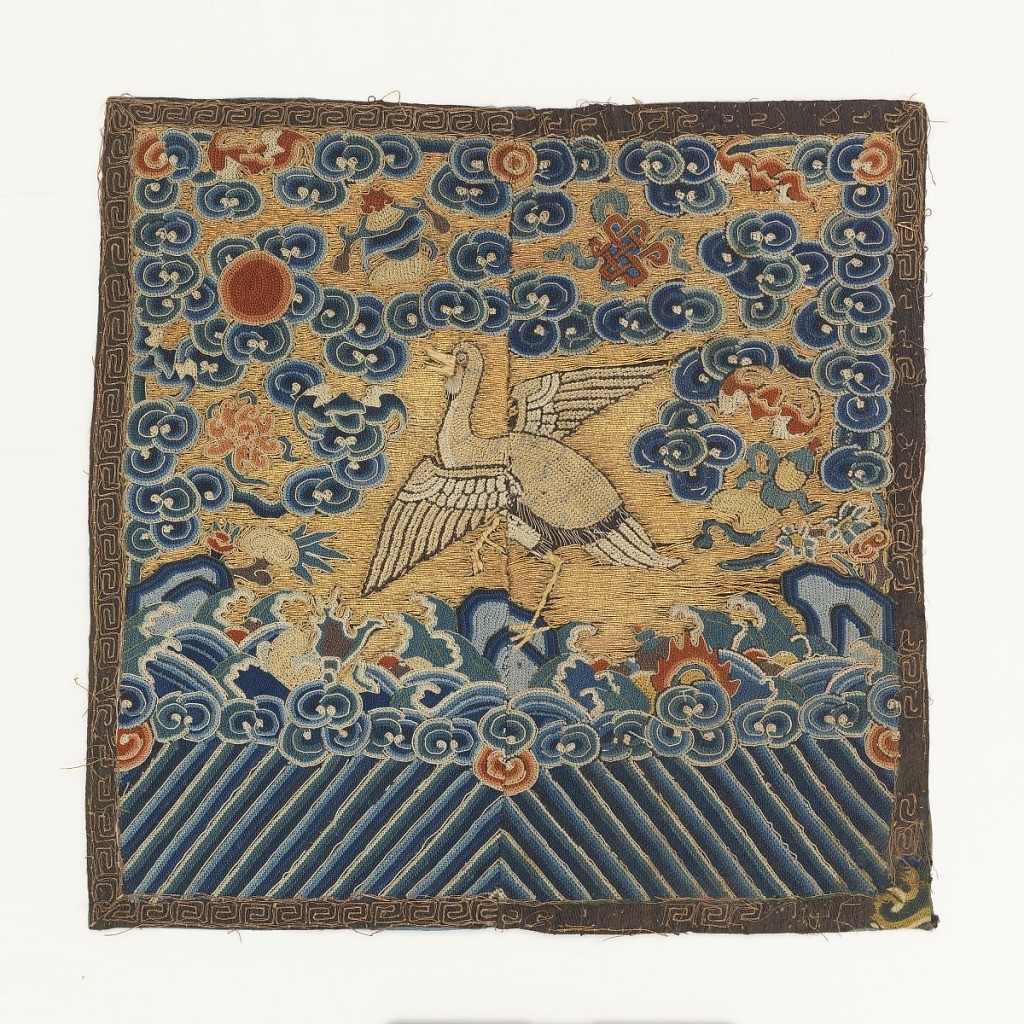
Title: Rank badge
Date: mid- 19th century
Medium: silk and metallic embroidery on silk foundation Technique: embroidered with couching stitches
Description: Rank badge for a civil official. Embroidered silk showing a bird facing a sun disk surrounded by auspicious symbols. Ground of clouds with diagonal lines at bottom and meandering key border. Seam down the center.